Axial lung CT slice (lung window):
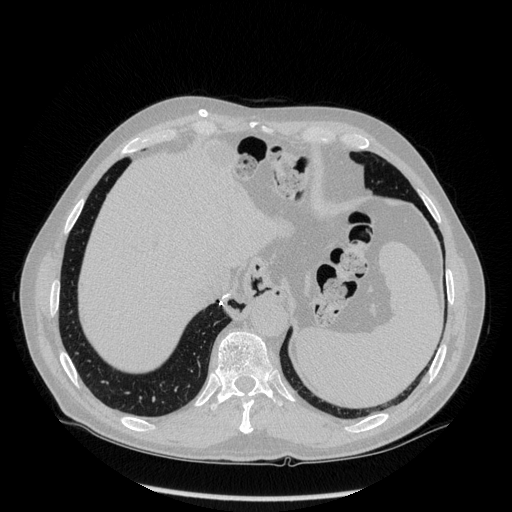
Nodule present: no